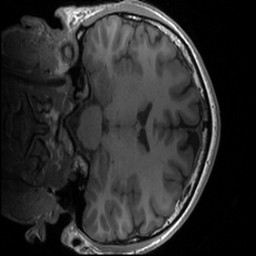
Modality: T1w
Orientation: coronal
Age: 26
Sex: male
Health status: healthy